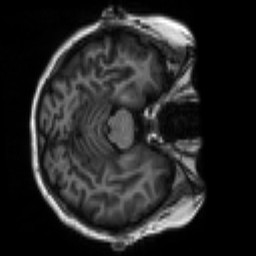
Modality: T1w
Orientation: axial
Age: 18
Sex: female
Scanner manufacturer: siemens
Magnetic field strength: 3 T
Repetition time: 2.3 s
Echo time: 0.00267 s